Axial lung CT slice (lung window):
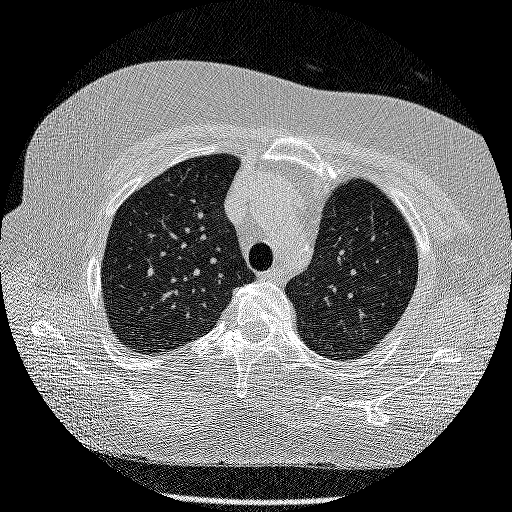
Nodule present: no